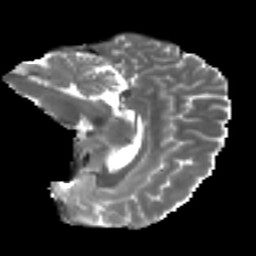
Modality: T2w
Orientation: sagittal
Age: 30
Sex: male
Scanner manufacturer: ge
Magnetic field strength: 3 T
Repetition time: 7.8 s
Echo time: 0.0609 s